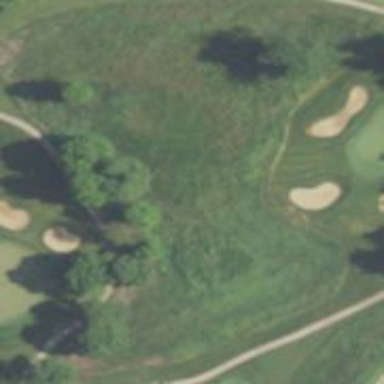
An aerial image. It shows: Rough grassy area used for golf.